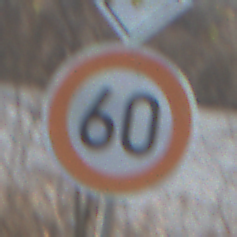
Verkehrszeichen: Geschwindigkeit60
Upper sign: EndeVorfahrtsstrasse
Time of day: MorningAfternoon
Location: Outdoor (Nature)
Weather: PartlyCloudy
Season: NotSpecified
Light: Natural